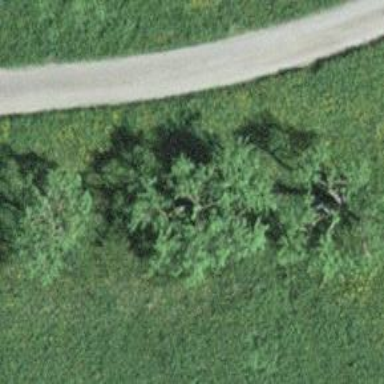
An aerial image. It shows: Agricultural area with deciduous broadleaved trees.